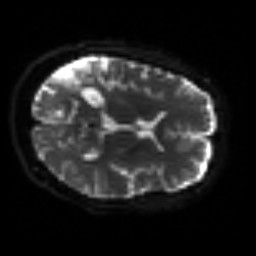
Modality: sbref
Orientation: axial
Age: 39
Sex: female
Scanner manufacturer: siemens
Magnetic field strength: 3 T
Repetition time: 3.2 s
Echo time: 0.081 s